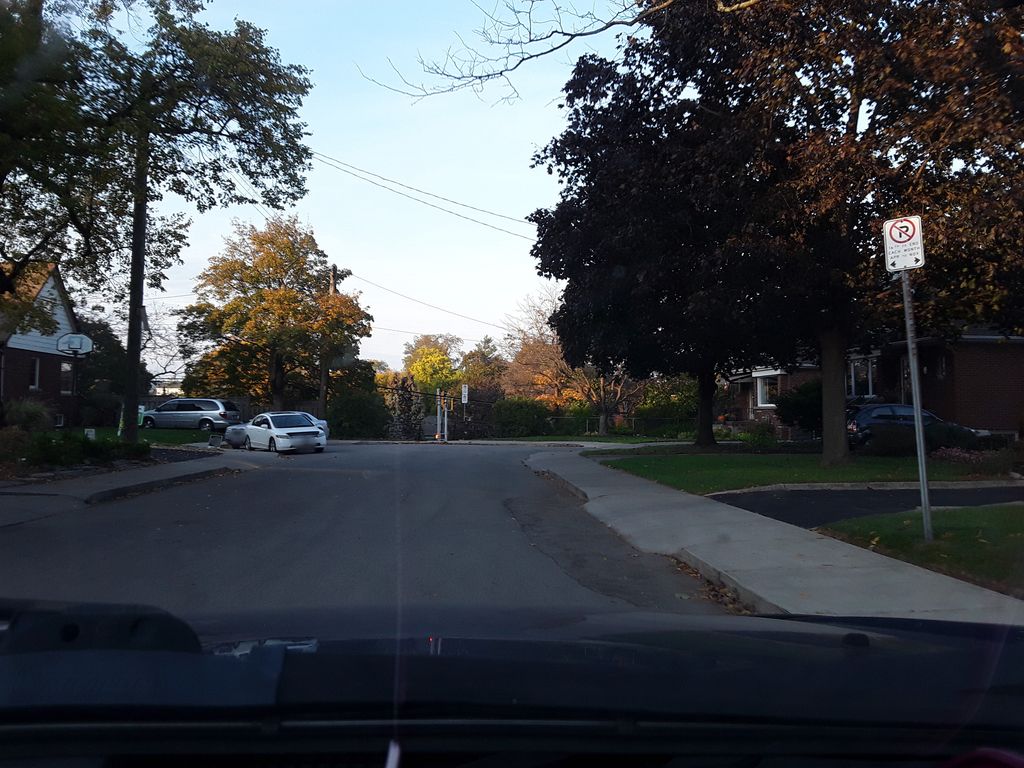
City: hamilton